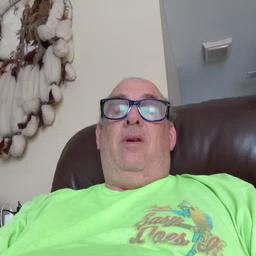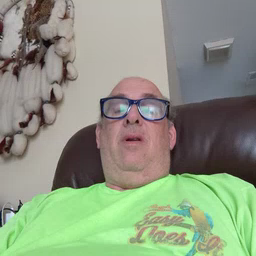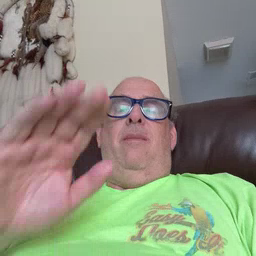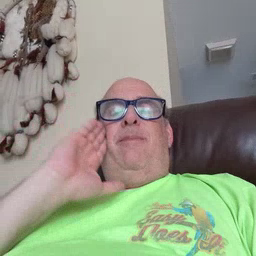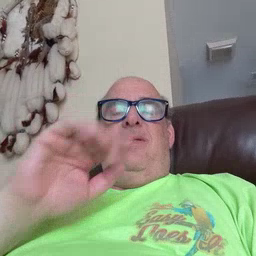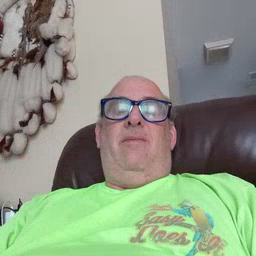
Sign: bed